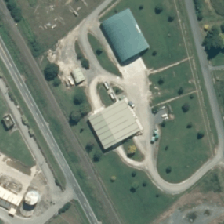
Land cover: urban_build_up